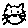
Label: cat